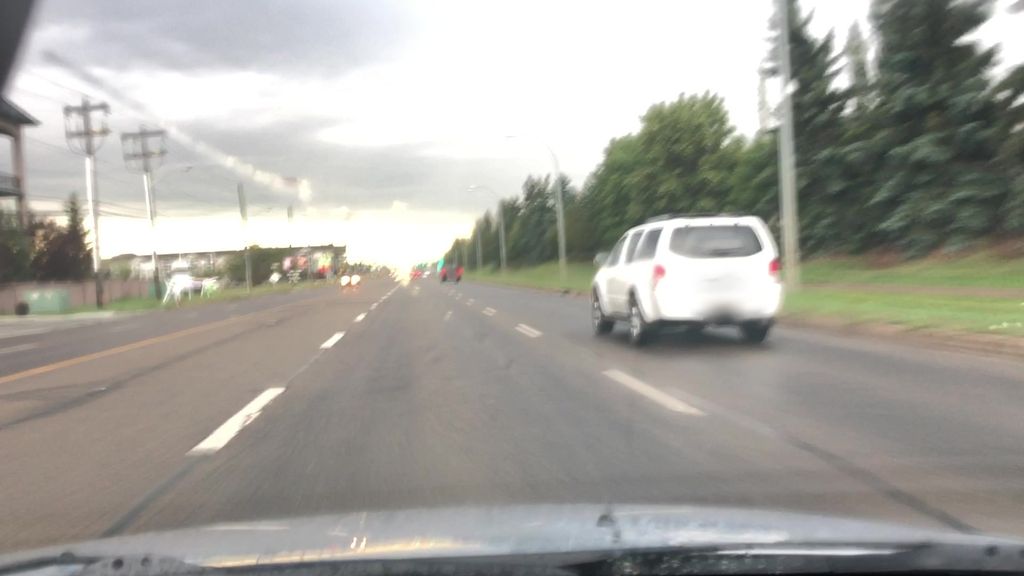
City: edmonton